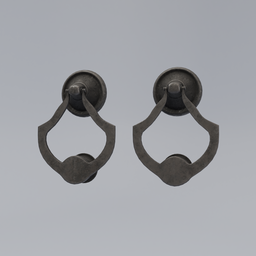
Label: mechanical